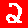
Digit: 2